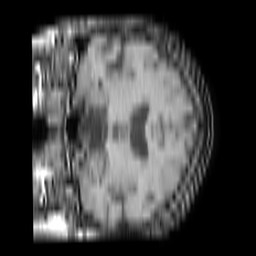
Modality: T1w
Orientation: coronal
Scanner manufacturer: philips
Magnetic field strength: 1.5 T
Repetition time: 0.178 s
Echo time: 0.001842 s